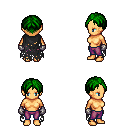
a pixel art fantasy rpg character, female body template, human, tanned skin, black tattered cape, magenta pants, green parted hairstyle, metal gloves, four views (front, back, left, right), 2x2 character sprite sheet, small pixel art, hard edges, no anti-aliasing